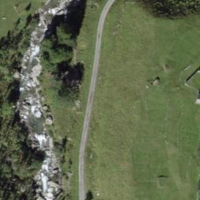
EUNIS habitat code: 24
Species observed at this site:
Muscicapa striata
Anthus trivialis
Motacilla cinerea
Emberiza cia
Erithacus rubecula
Troglodytes troglodytes
Phoenicurus ochruros
Garrulus glandarius
Fringilla coelebs
Falco tinnunculus
Buteo buteo
Sylvia atricapilla
Carduelis carduelis